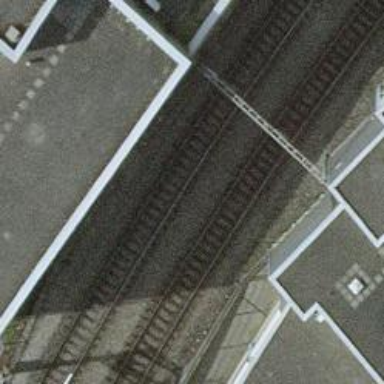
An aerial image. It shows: Single railway track with electrified contact line.